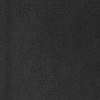
Atmospheric dust classification: dusty